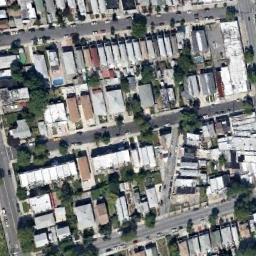
Label: residential